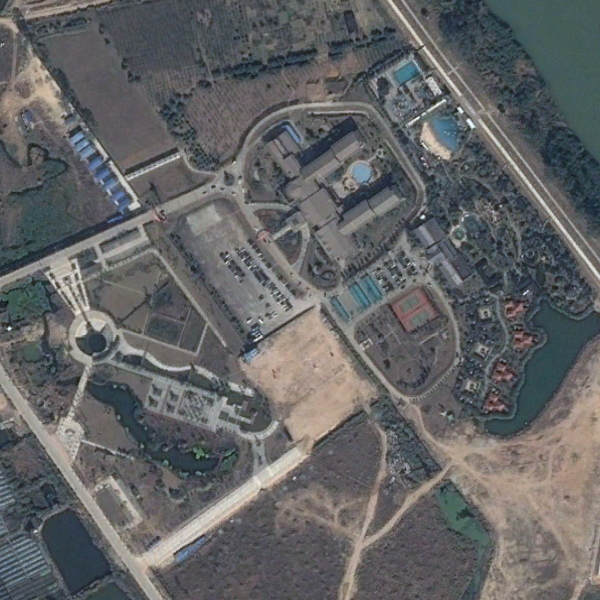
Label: Resort